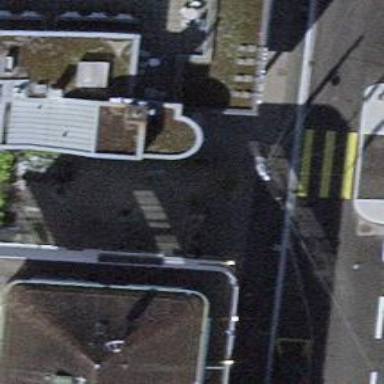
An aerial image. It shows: Set of steps on the road.